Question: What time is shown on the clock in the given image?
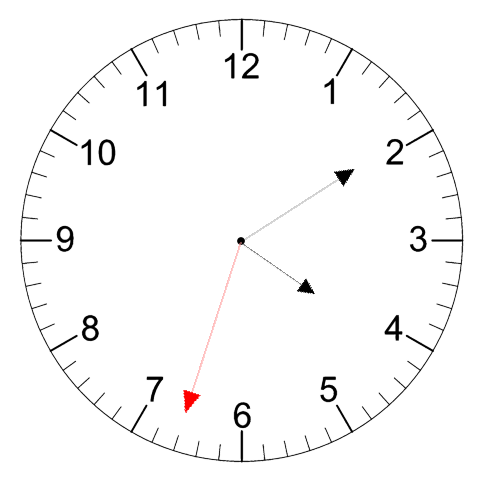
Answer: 04:09:33